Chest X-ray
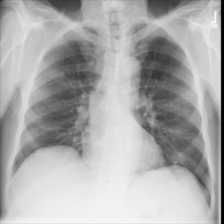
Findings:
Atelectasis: negative
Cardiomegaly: negative
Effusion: negative
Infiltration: negative
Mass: negative
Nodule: negative
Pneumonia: negative
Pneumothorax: negative
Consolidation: negative
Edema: negative
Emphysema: negative
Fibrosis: negative
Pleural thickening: negative
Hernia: negative